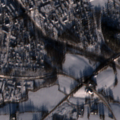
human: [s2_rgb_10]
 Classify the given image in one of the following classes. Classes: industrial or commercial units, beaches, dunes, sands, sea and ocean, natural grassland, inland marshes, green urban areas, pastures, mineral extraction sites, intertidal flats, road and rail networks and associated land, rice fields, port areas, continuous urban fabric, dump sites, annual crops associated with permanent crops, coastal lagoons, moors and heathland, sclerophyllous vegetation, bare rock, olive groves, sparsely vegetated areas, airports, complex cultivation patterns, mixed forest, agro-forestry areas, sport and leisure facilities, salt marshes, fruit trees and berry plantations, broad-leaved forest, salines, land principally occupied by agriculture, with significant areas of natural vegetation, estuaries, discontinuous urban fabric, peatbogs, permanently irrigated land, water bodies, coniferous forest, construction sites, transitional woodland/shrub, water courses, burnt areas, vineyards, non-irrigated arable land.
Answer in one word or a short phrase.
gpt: discontinuous urban fabric, industrial or commercial units, non-irrigated arable land, land principally occupied by agriculture, with significant areas of natural vegetation, water courses